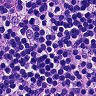
Metastatic tissue present: no